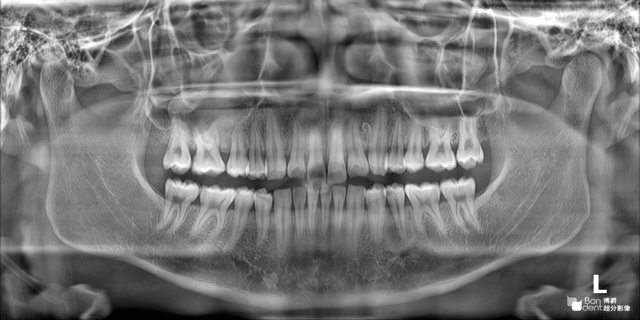
adult